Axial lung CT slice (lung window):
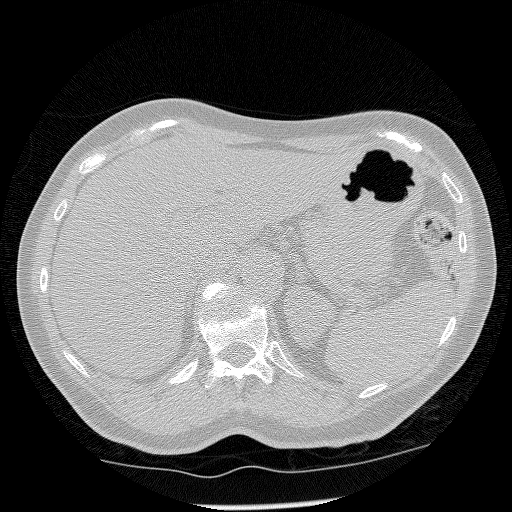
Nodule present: no